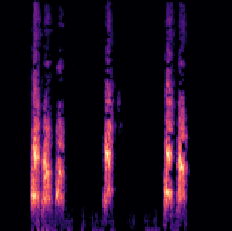
Sound class: Dog